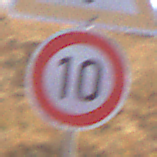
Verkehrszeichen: Geschwindigkeit10
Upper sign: Gefahrenstelle
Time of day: MorningAfternoon
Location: Outdoor (Nature)
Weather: Clear
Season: NotSpecified
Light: Natural